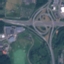
Land use / land cover: Highway